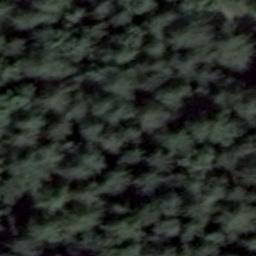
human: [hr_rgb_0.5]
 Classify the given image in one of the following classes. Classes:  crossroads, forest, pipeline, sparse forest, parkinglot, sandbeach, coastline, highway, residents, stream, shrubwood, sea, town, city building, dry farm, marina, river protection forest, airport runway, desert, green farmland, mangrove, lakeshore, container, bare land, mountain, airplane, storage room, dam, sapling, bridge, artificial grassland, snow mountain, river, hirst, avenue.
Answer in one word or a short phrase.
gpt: forest